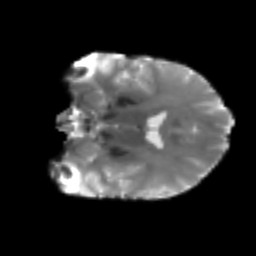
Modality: T2w
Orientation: coronal
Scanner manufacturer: siemens
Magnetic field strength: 3 T
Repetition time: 3.6 s
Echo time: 0.092 s